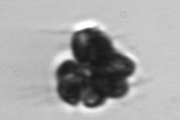
Label: Corymbellus